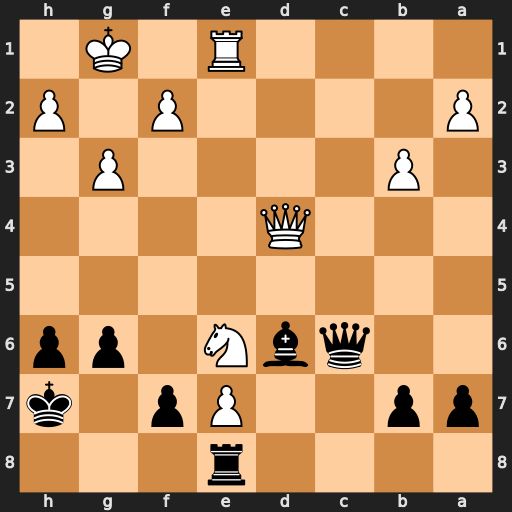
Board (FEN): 4r3/pp2Pp1k/2qbN1pp/8/3Q4/1P4P1/P4P1P/4R1K1
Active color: b
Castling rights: -
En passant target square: -
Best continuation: fxe6 Rxe6 Rxe7 Rxe7+ Bxe7